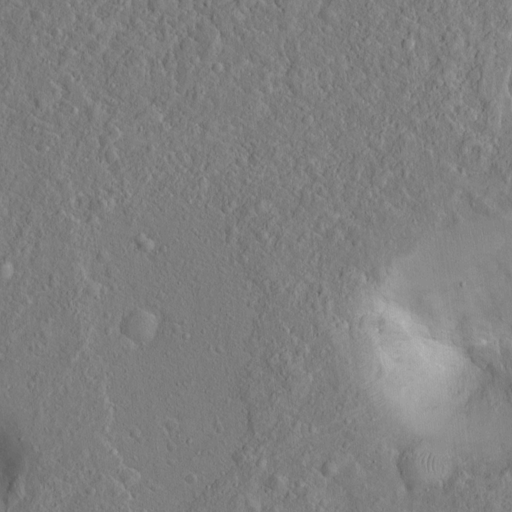
Classes present: Background, Cone